Question:
On my mac ,I have installed Genymotion.when trying to location Genymotion.app I get this error: "Cannot find Genymotion in the specified path"
this is the path i entered for genymotion.app:
/Applications/Genymotion.app.
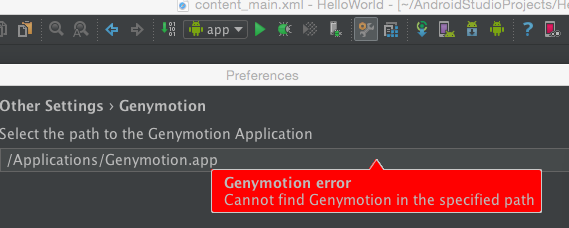
Answer: Try with:
'''
/Applications/Genymotion.app/Contents/MacOS/player.app/Contents/MacOS/player
'''